Field crop: maize
Growth stage: 1
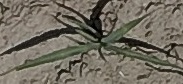
Species: sorghum